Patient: sex F, age 63
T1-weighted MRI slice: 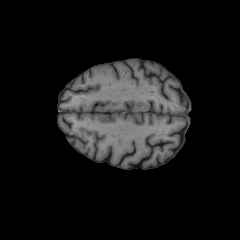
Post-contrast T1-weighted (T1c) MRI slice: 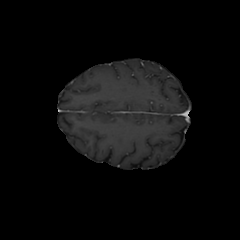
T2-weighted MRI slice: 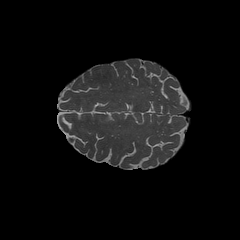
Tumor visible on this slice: no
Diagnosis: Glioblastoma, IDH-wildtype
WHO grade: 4